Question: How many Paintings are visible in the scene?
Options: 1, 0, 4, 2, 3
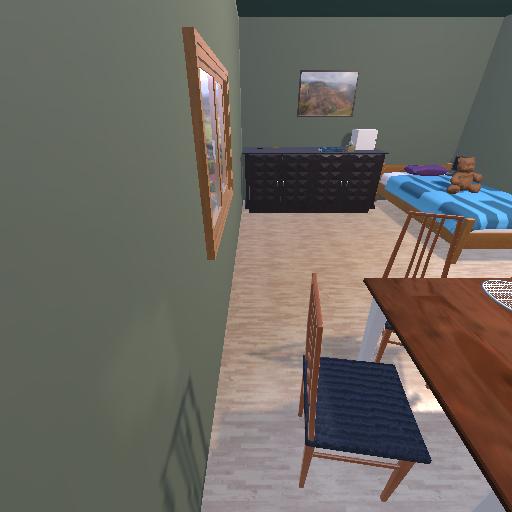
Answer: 1